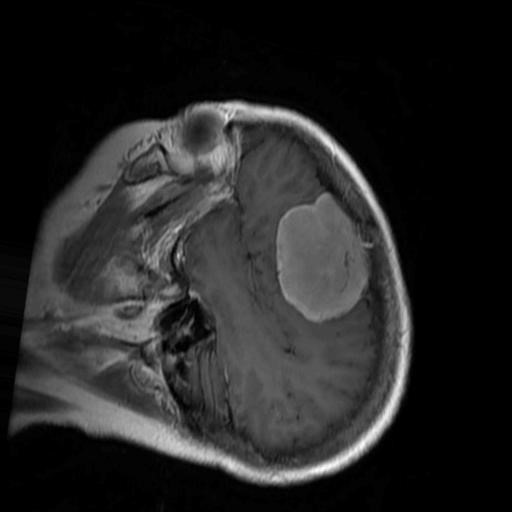
Label: brain_menin